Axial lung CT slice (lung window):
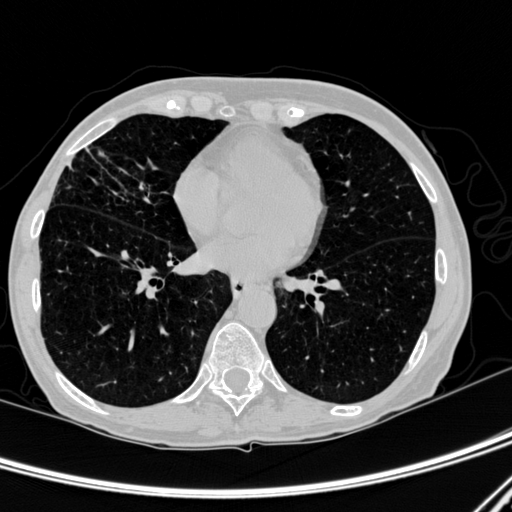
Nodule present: no